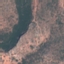
Label: HerbaceousVegetation